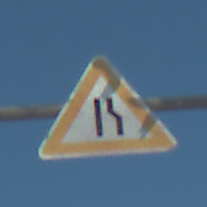
Verkehrszeichen: EinseitigVerengteFahrbahnRechts
Umgebung: Outdoor, Urban
Tageszeit: Midday
Wetter: Clear
Licht: Natural
Jahreszeit: NotSpecified
Kontrast: HighContrast